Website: apple
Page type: customer-info-address
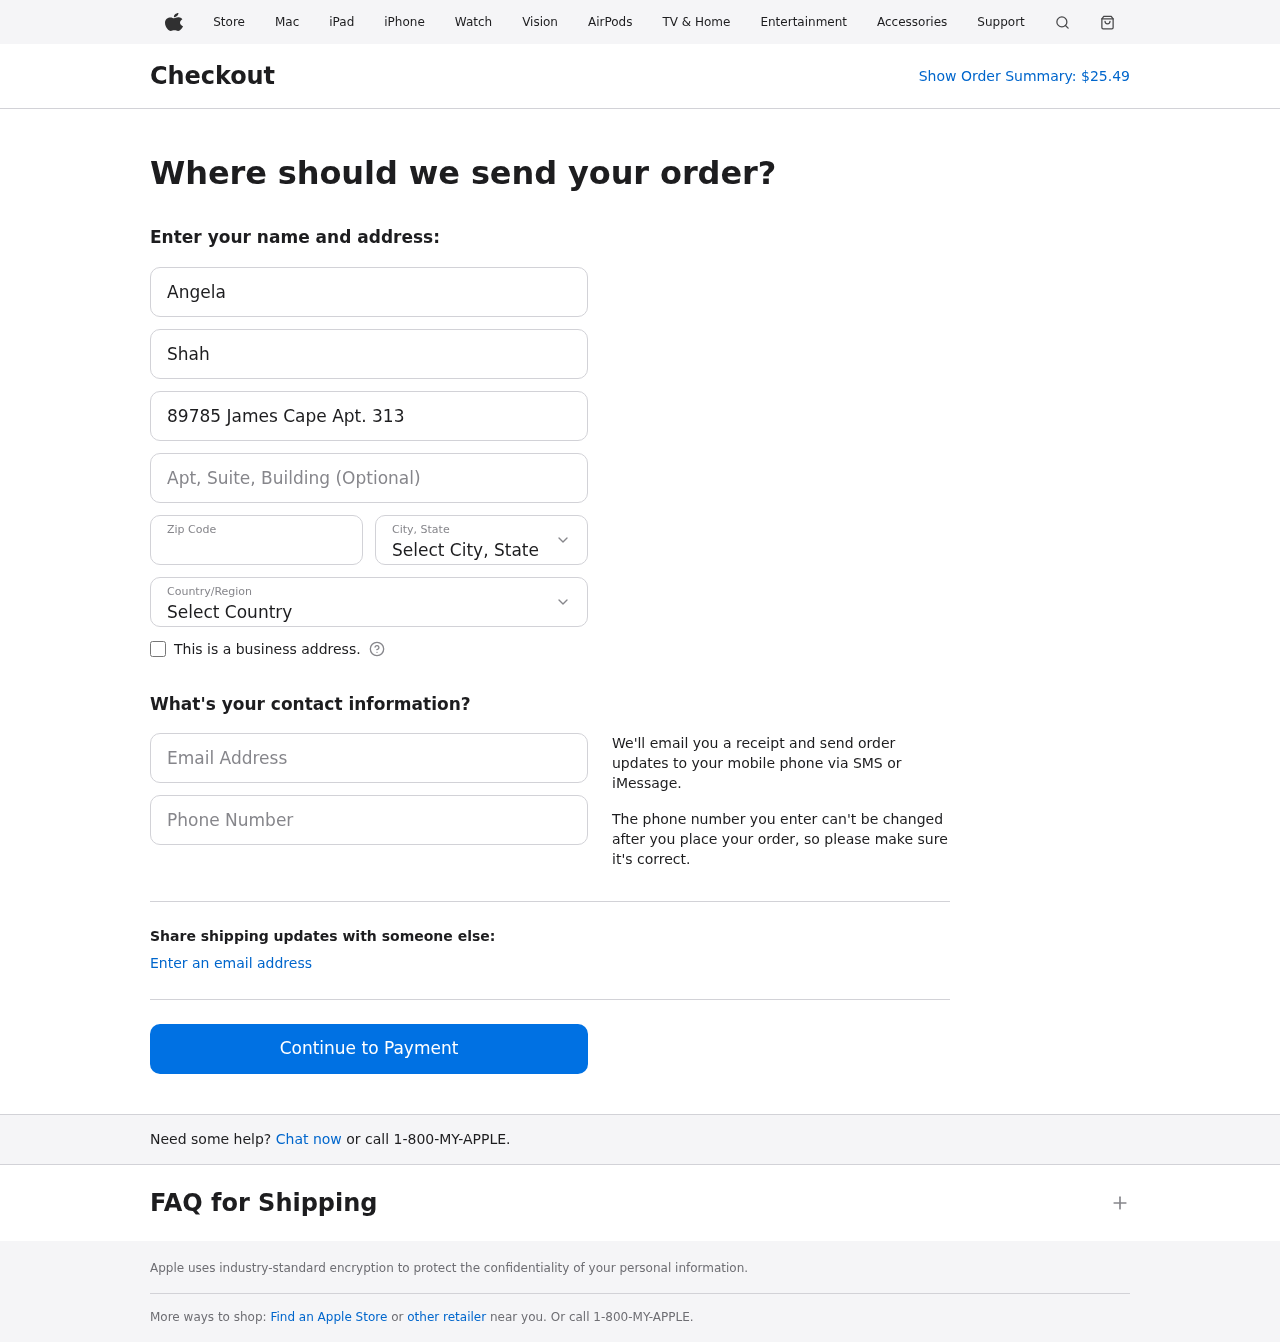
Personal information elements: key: PII_CITY_STATE
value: North James, PR
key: PII_COUNTRY
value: United States
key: PII_EMAIL
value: angela_shah@yahoo.com
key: PII_FIRSTNAME
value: Angela
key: PII_LASTNAME
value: Shah
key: PII_PHONE
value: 3277639147
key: PII_POSTCODE
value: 52506
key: PII_STREET
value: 89785 James Cape Apt. 313
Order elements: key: ORDER_TOTAL
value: $25.49